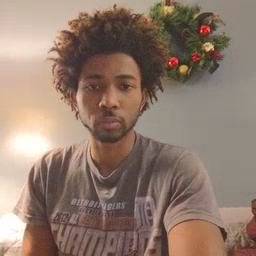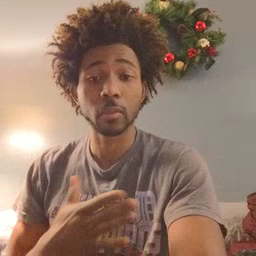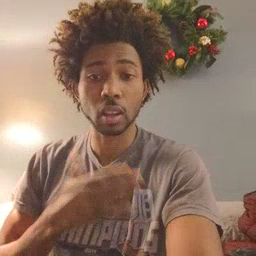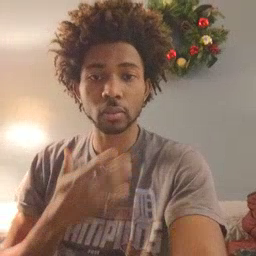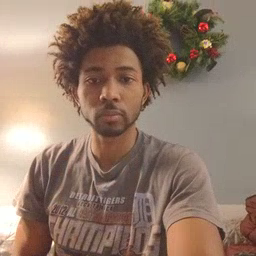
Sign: happy